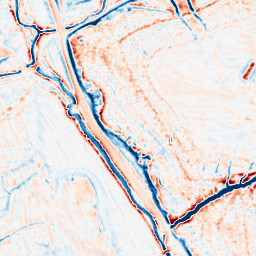
Category: multiscale
Decomposition family: dog_multiscale
Decomposition parameters: sigma_ratio: 1.4
n_scales: 5
base_sigma: 0.5
Upsampling method: sinc_hamming
Upsampling parameters: scale: 2
kernel_size: 4
Upsampling scale: 2